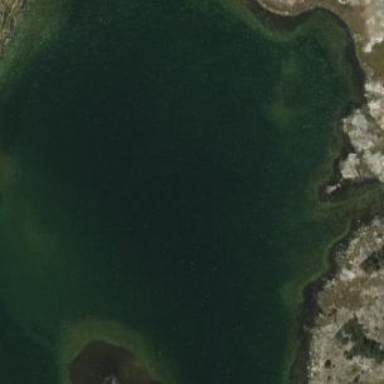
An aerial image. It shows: Lake with natural water.